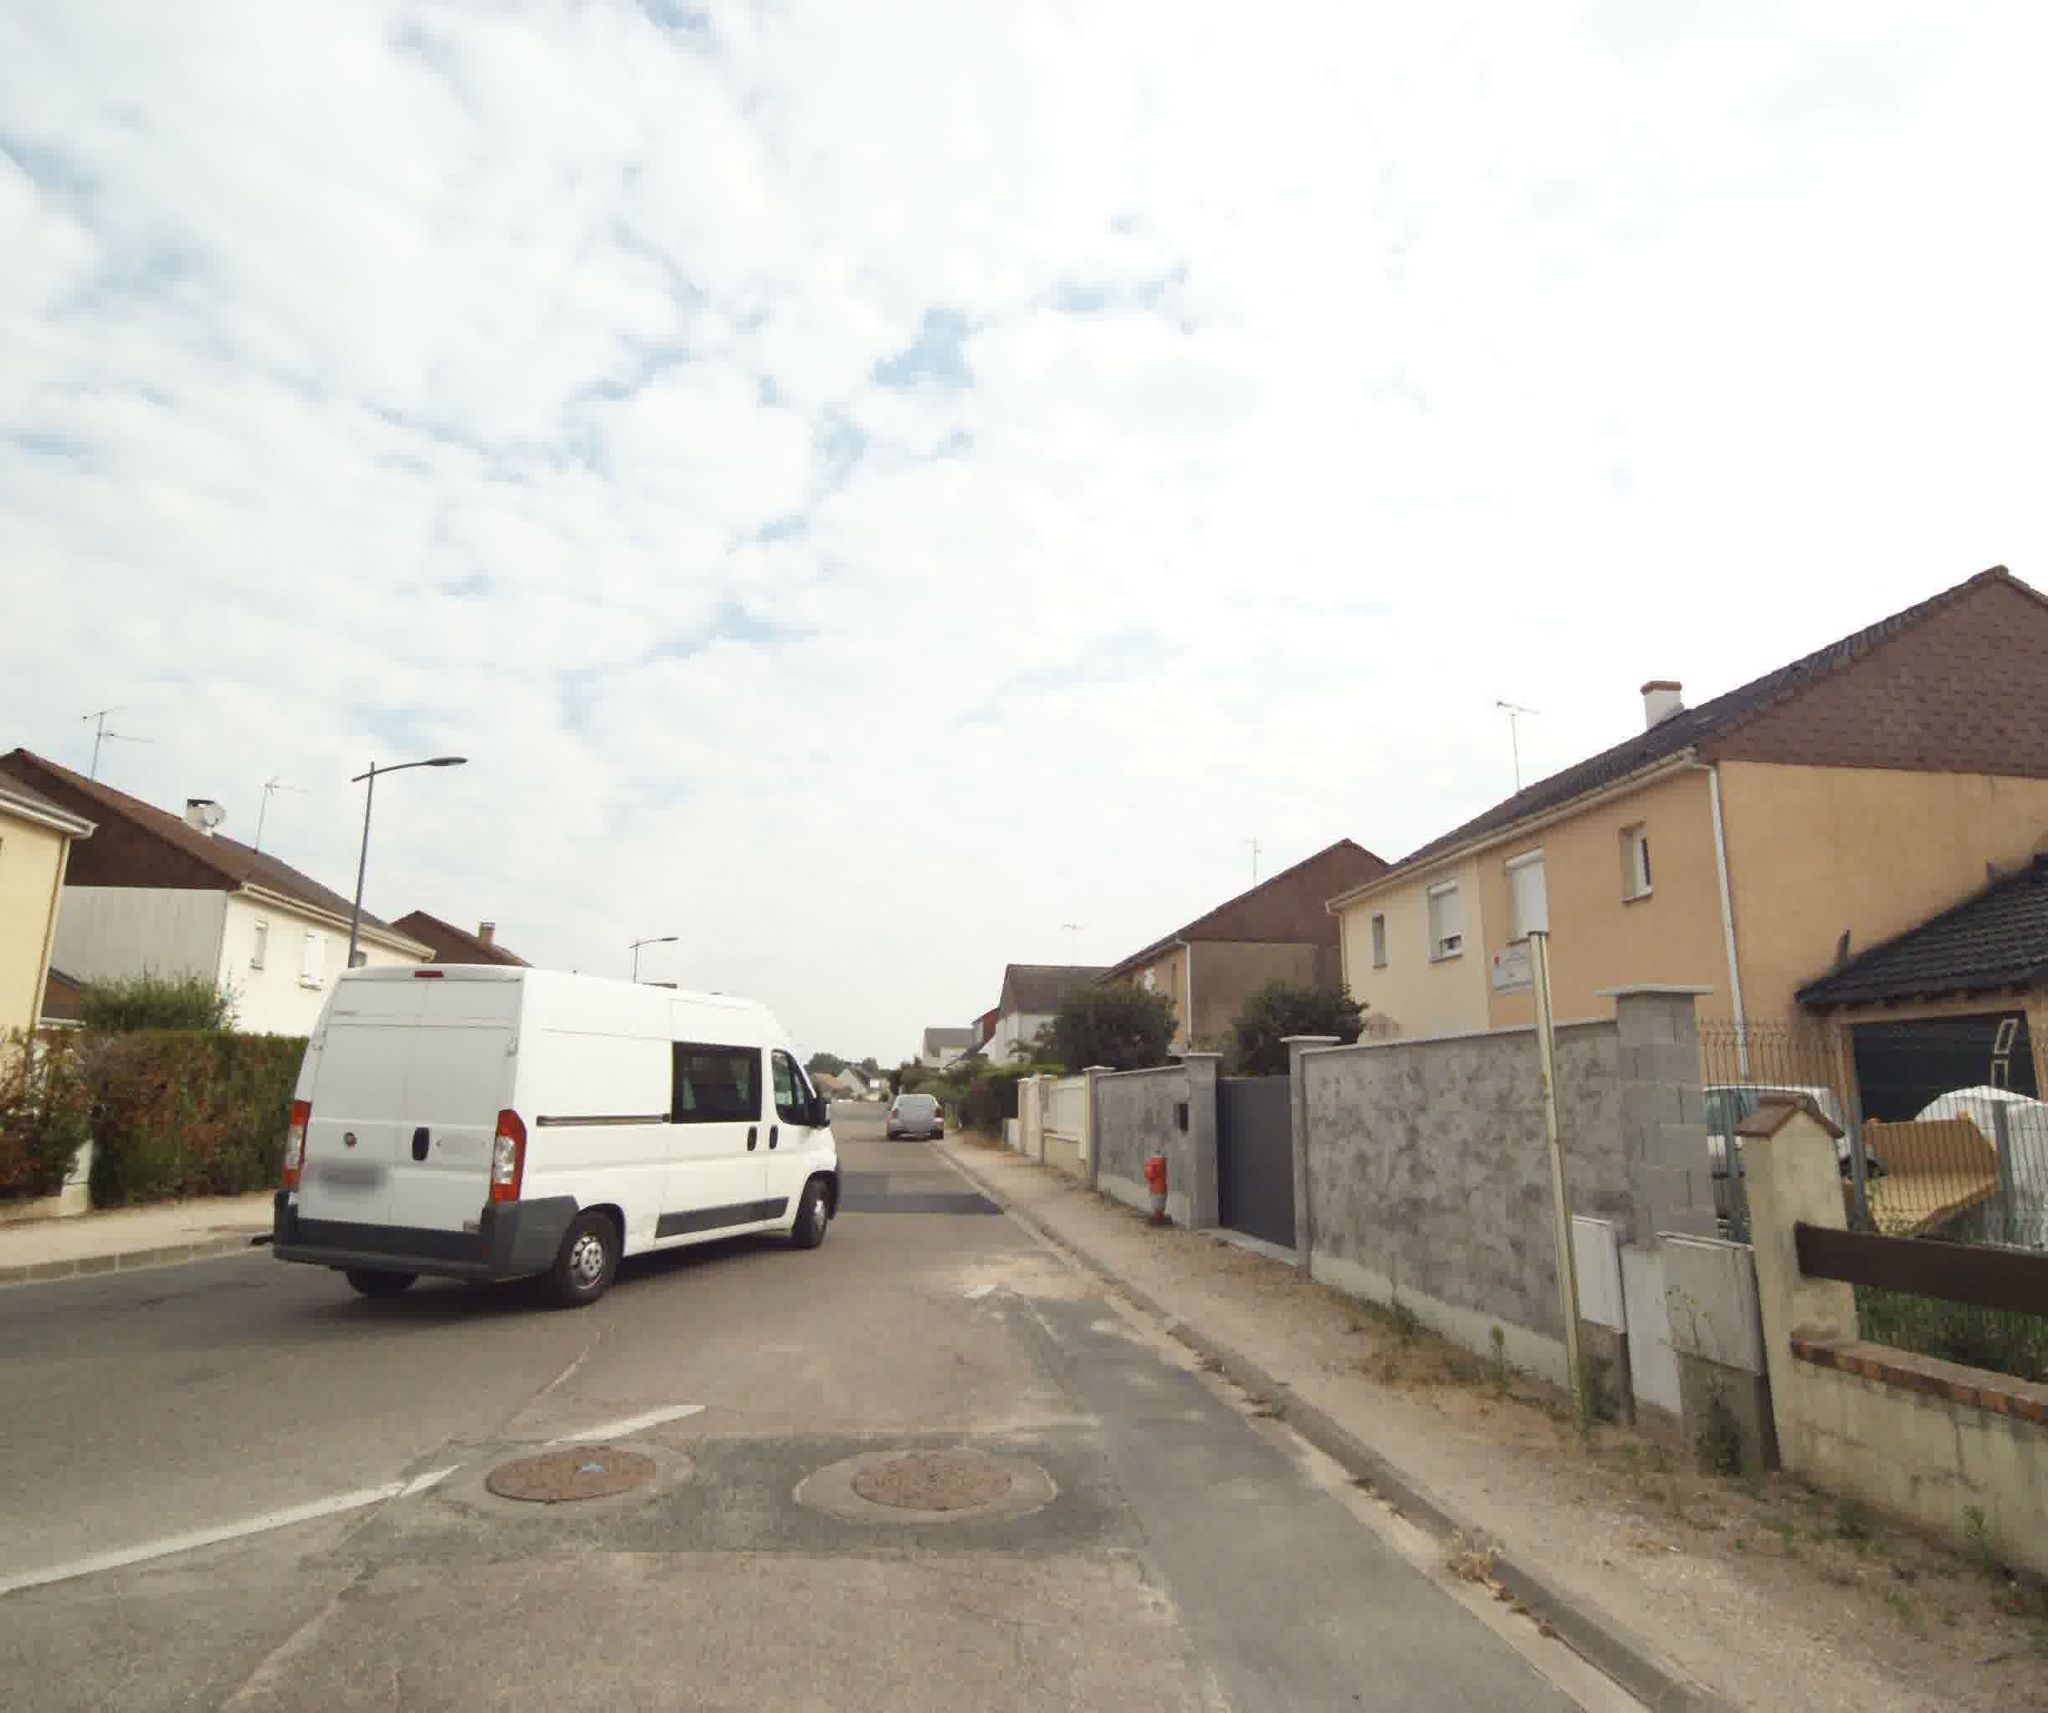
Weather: cloudy
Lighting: day
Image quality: good
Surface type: driving surface
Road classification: residential, footway, path
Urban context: urban centre
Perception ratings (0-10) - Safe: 2.05, Lively: 4.06, Beautiful: 8.69, Boring: 6.2, Depressing: 7.21, Wealthy: 6.88